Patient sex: F
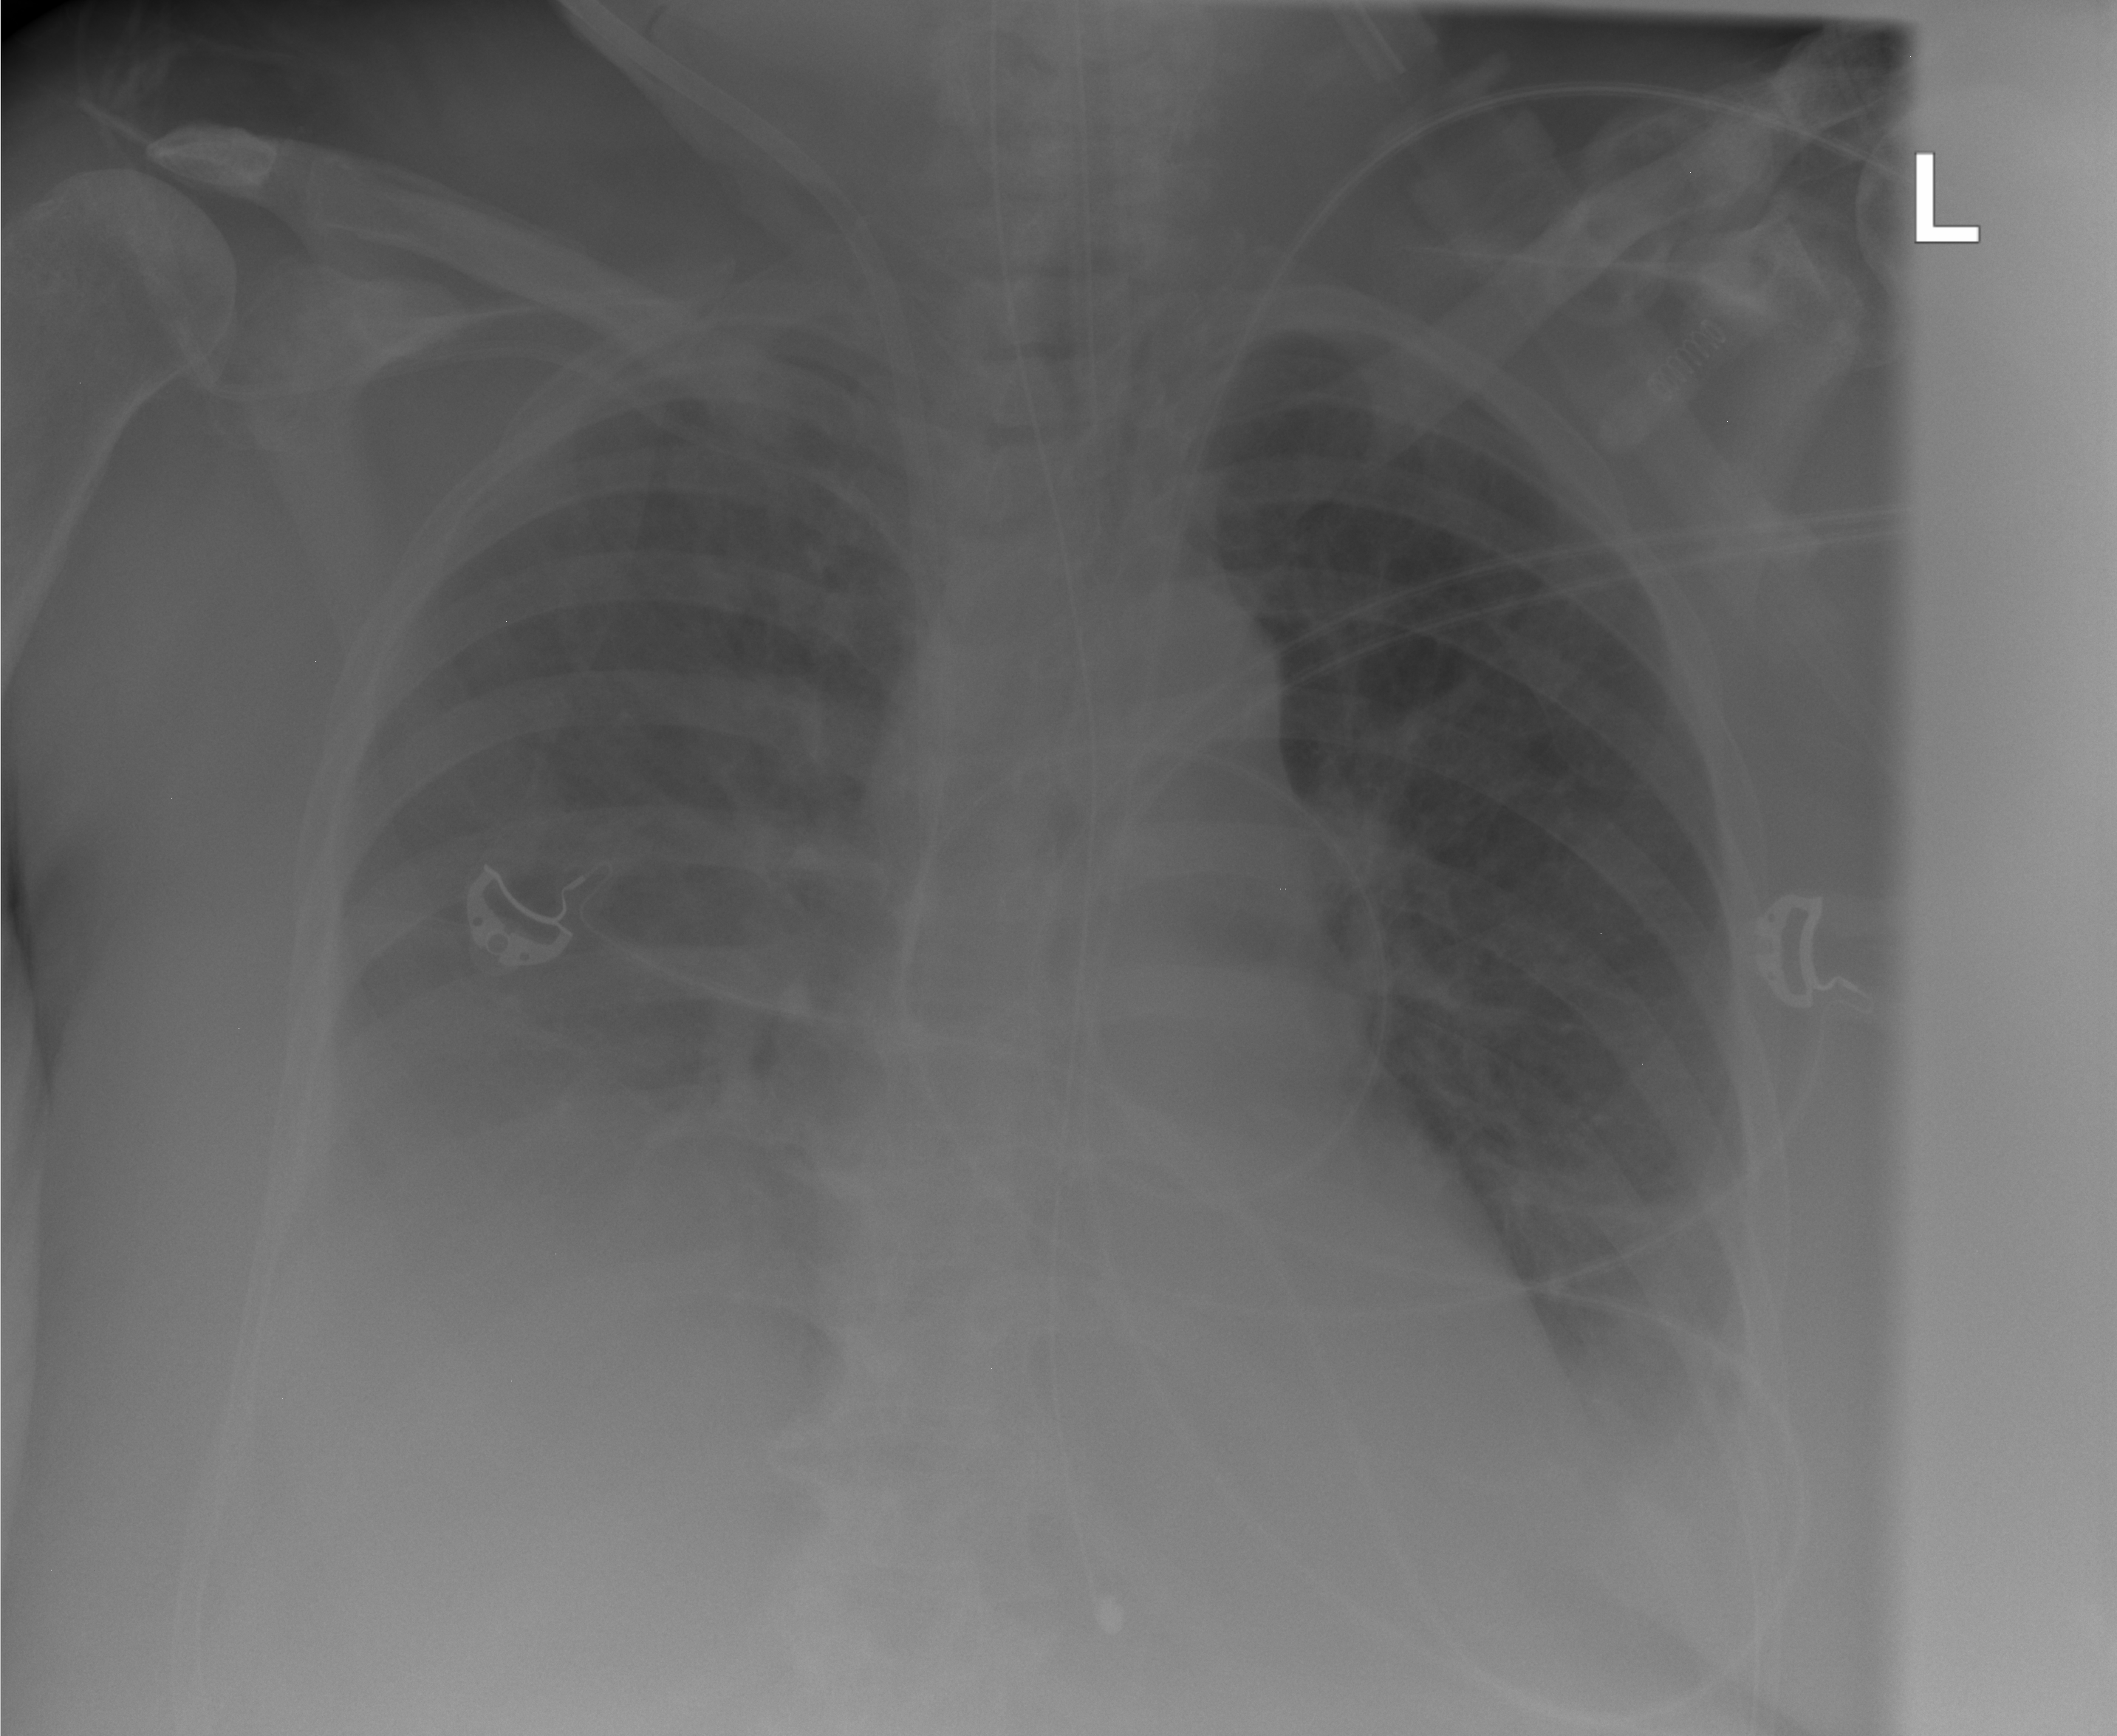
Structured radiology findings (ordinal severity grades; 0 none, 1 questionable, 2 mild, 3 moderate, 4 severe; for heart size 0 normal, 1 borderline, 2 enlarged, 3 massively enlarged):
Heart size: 0
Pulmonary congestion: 0
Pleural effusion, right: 3
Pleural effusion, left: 2
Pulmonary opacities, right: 0
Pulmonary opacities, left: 0
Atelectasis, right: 3
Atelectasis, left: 2